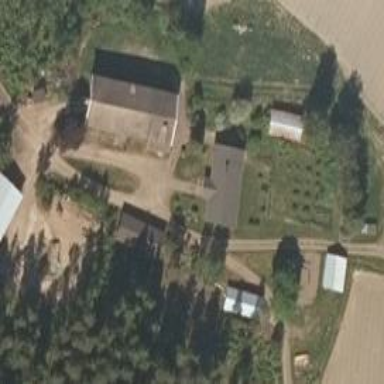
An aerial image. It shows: Farmyard area.